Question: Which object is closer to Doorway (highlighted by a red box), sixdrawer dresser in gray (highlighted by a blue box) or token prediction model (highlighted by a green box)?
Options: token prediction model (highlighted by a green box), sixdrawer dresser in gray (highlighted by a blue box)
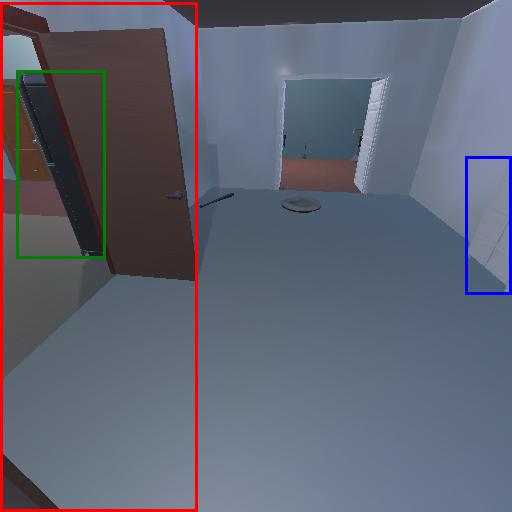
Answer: token prediction model (highlighted by a green box)